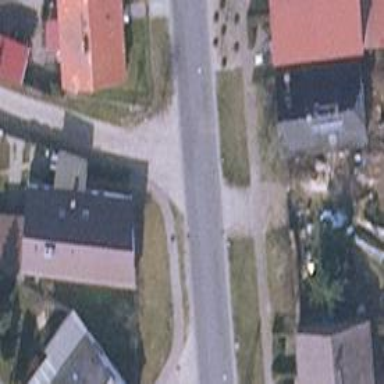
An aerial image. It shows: Tertiary road with asphalt surface and sidewalks on both sides.